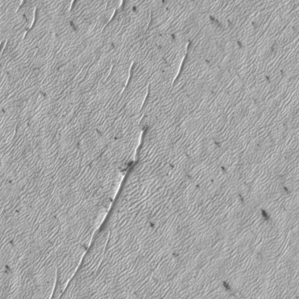
Label: frost